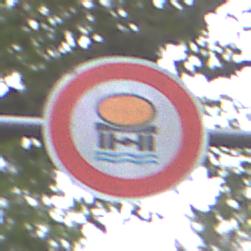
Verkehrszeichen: VerbotFahrzeugeWassergefaehrdenderLadung
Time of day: MorningAfternoon
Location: Outdoor (Urban)
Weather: Overcast
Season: NotSpecified
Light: Natural